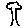
Label: tree